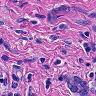
Metastatic tissue present: yes